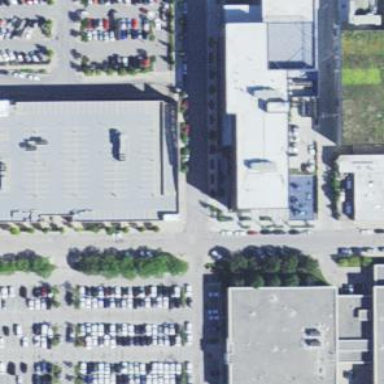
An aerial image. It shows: Retail building housing supermarket.